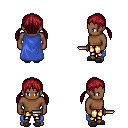
a pixel art fantasy rpg character, male body template, human, dark skin, blue cape, gold greaves, brunette twin-tailed hairstyle, gray slippers, dagger, four views (front, back, left, right), 2x2 character sprite sheet, small pixel art, hard edges, no anti-aliasing